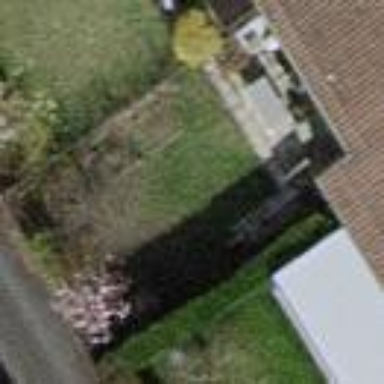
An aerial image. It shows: Garden enclosed by fence.